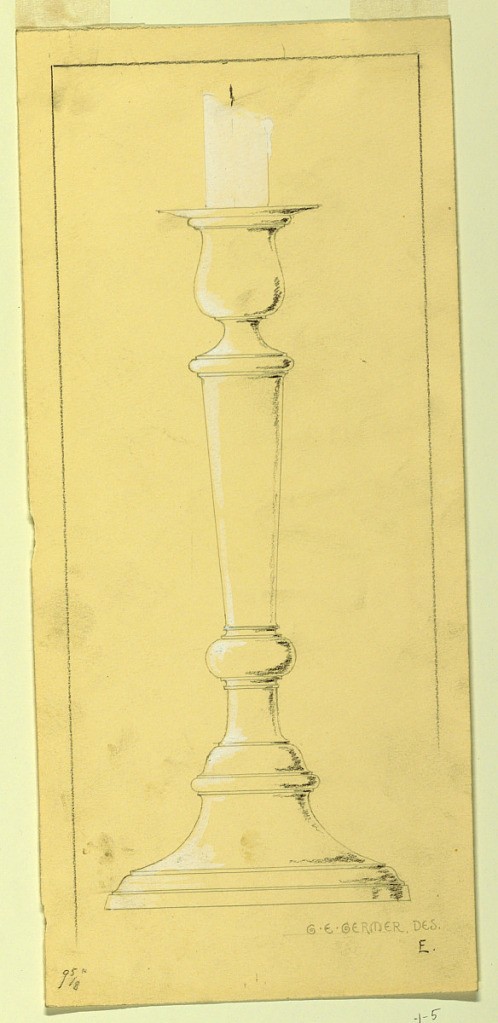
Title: Design for a Candlestick
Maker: George E Germer, 1868 – 1936
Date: ca. 1933
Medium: Graphite, black crayon, brush and white gouache on cream paper
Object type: Drawing
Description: Stumps of candles are shown. The design  framed by lines at left, above and partially at right. Height indicated is 9 5/8".